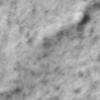
Label: no_change